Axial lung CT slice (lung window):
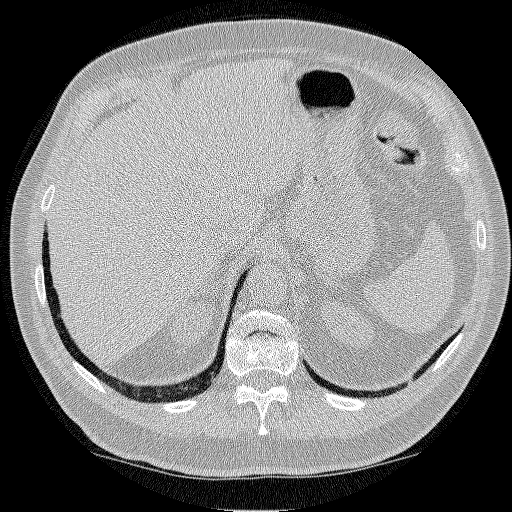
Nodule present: no